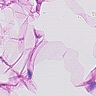
Metastatic tissue present: no